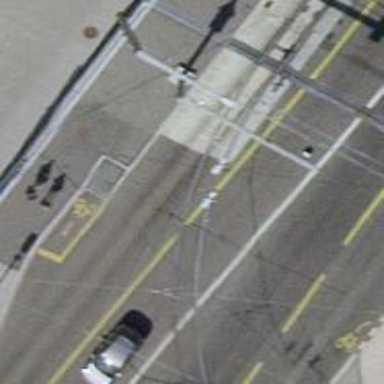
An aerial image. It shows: Secondary road bridge with asphalt surface and trolley wire.